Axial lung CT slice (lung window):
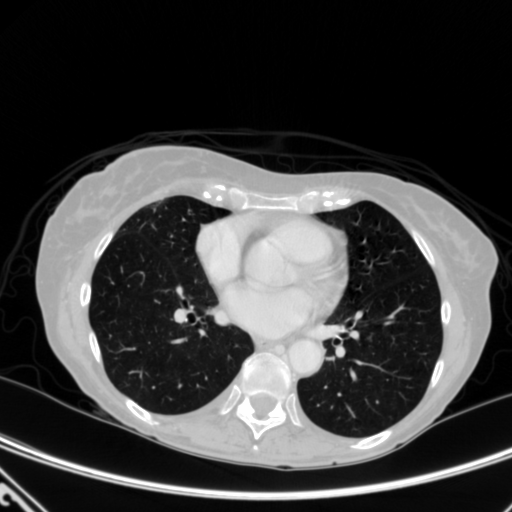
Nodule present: no